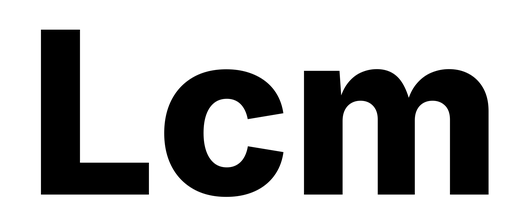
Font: Inter_ExtraBold